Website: crate-barrel
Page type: billing-address
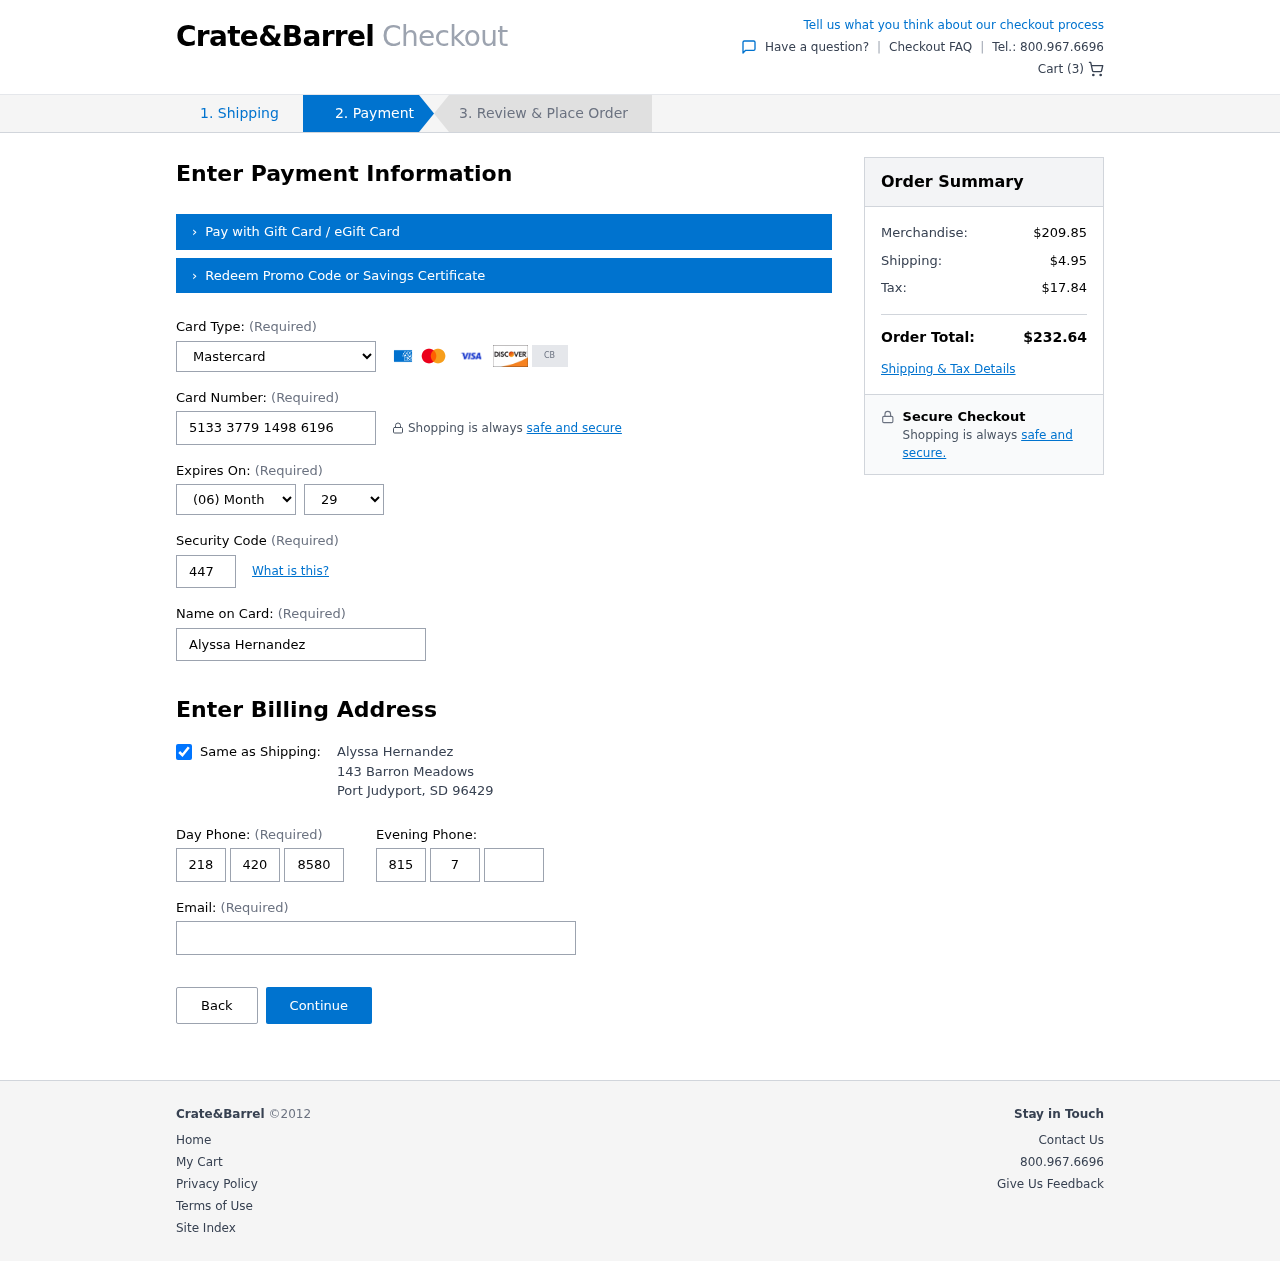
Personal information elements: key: PII_CARD_CVV
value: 447
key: PII_CARD_EXPIRY_MONTH
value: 06
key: PII_CARD_EXPIRY_YEAR
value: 29
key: PII_CARD_NUMBER
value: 5133 3779 1498 6196
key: PII_CARD_TYPE
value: Mastercard
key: PII_CITY
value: Port Judyport
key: PII_EMAIL
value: ahernandez@hotmail.com
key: PII_FULLNAME
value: Alyssa Hernandez
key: PII_PHONE_ALT_AREA
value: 815
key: PII_PHONE_ALT_PREFIX
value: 790
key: PII_PHONE_ALT_SUFFIX
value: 1369
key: PII_PHONE_AREA
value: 218
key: PII_PHONE_PREFIX
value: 420
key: PII_PHONE_SUFFIX
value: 8580
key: PII_POSTCODE
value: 96429
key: PII_STATE_ABBR
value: SD
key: PII_STREET
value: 143 Barron Meadows
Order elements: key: ORDER_NUM_ITEMS
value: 3
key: ORDER_SUBTOTAL
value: $209.85
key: ORDER_SHIPPING_COST
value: $4.95
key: ORDER_TAX
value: $17.84
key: ORDER_TOTAL
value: $232.64